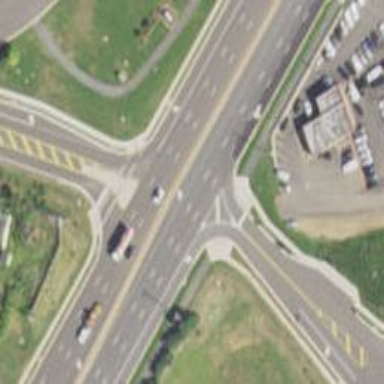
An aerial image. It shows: Trunk link highway.